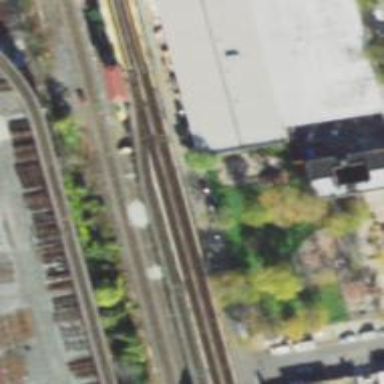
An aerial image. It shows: Abandoned railway.